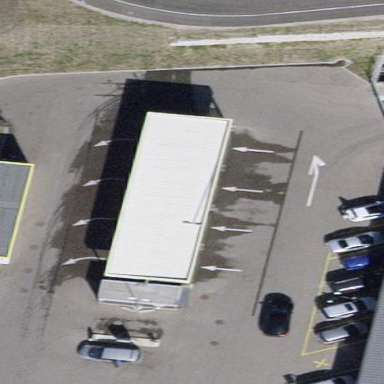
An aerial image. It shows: View of roof of building.